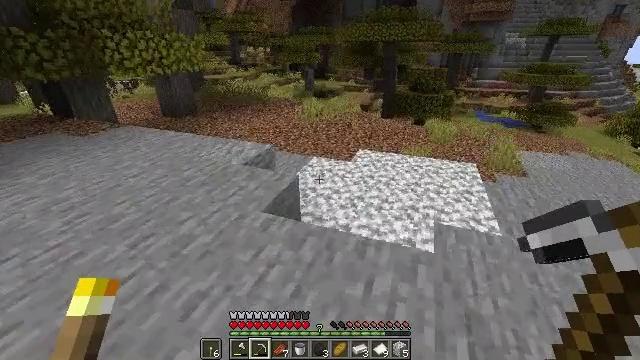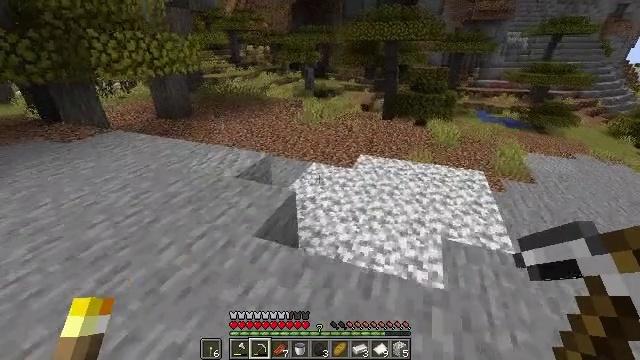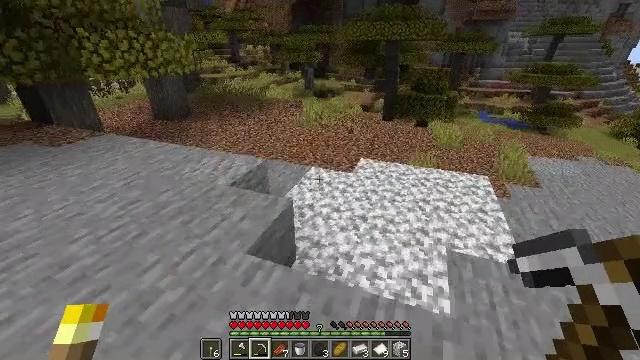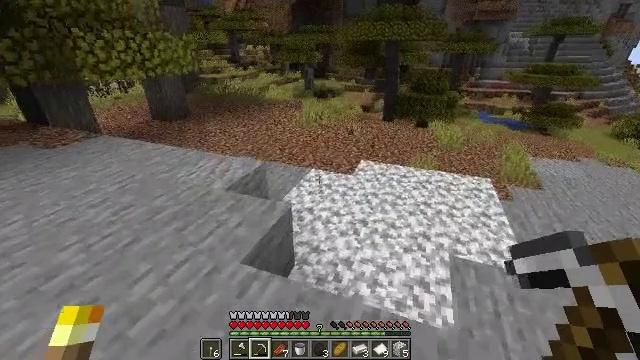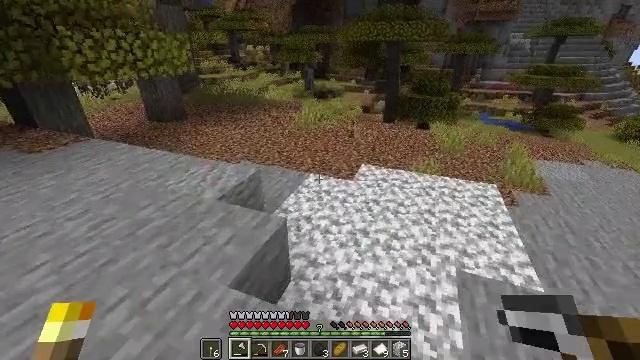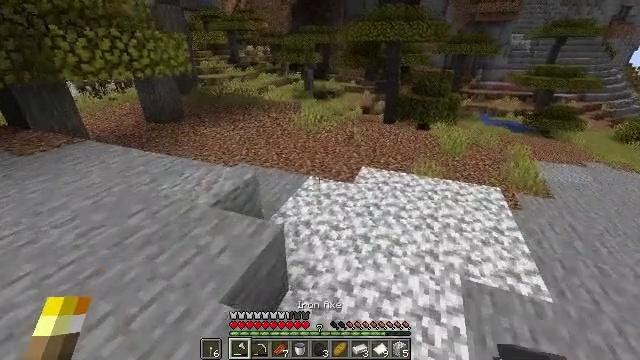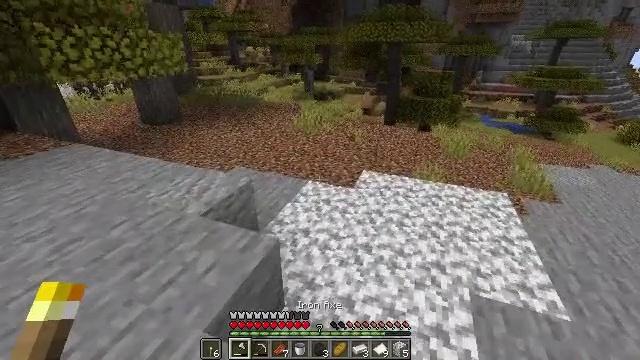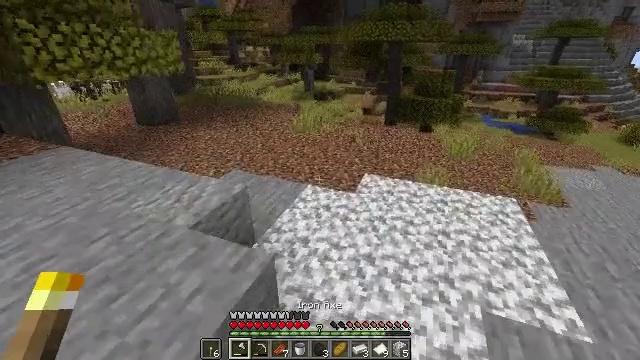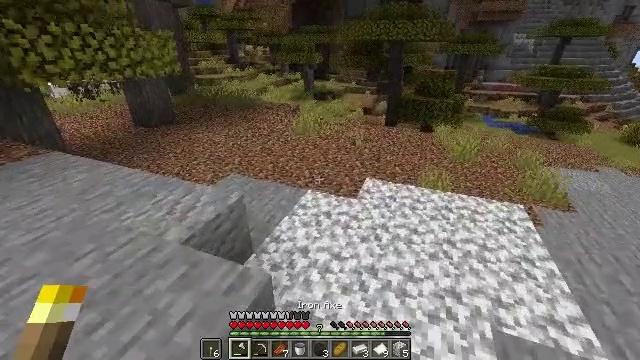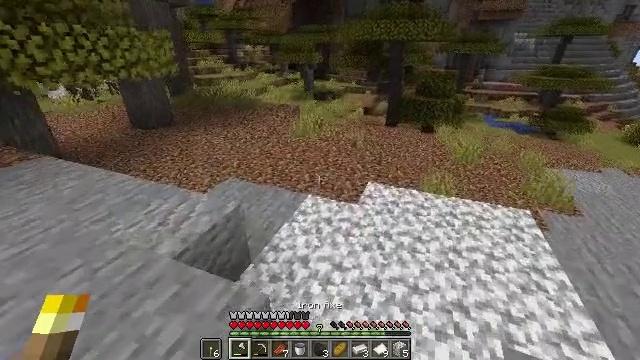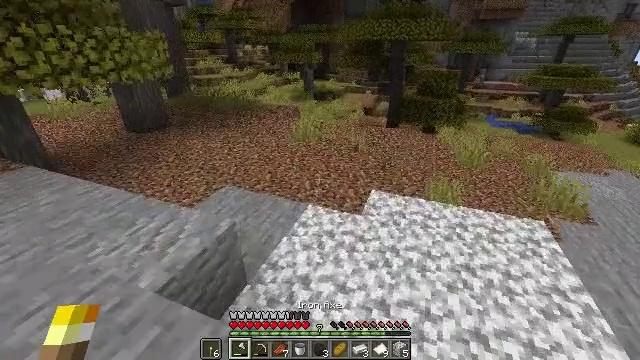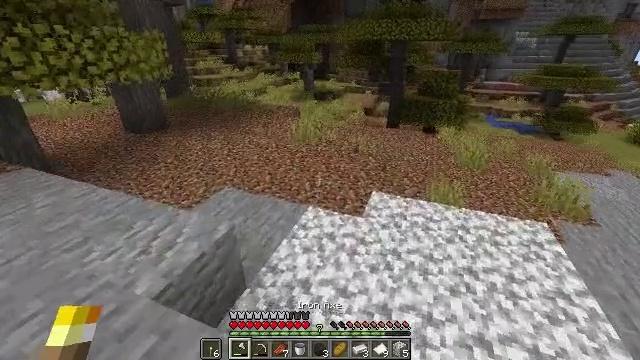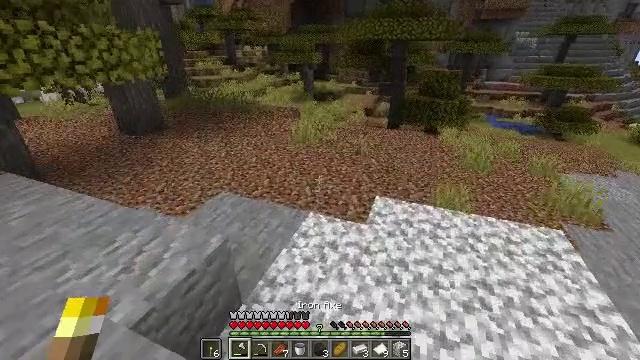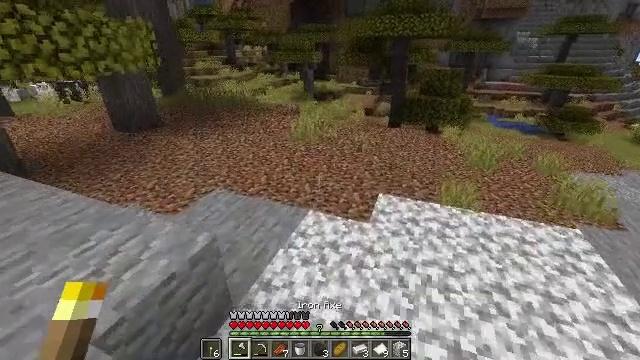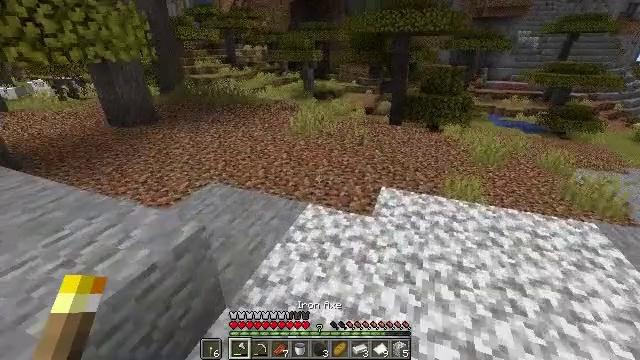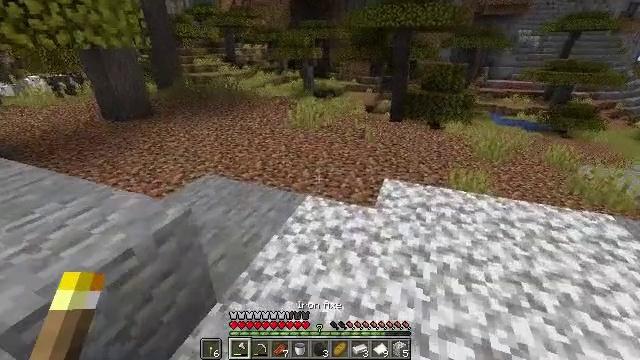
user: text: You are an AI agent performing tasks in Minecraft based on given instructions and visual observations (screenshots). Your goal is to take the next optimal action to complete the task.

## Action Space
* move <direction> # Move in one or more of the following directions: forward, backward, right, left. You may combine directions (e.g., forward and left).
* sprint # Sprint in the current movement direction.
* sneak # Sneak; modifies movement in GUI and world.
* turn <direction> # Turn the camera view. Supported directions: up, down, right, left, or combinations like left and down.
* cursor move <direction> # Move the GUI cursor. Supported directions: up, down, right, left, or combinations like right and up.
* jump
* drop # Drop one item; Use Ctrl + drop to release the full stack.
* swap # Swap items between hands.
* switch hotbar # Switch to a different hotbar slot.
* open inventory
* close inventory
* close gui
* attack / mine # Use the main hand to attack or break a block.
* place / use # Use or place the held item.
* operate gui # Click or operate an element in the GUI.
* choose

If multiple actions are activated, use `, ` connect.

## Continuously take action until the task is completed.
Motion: motion action
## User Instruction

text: Kill mobs.
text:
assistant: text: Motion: move forward
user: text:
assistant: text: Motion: move forward
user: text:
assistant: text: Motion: move forward
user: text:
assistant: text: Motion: move forward, switch to hotbar 1
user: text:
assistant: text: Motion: move forward, switch to hotbar 1
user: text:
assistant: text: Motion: move forward, switch to hotbar 1
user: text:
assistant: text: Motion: move forward, switch to hotbar 1
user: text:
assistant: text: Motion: move forward, switch to hotbar 1
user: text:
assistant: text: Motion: move forward
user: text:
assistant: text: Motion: move forward
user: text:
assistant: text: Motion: move forward
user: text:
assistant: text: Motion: move forward
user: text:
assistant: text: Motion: move forward
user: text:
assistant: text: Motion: move forward
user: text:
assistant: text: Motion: move forward
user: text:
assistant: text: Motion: move forward
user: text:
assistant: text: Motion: move forward
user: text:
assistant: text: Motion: move forward
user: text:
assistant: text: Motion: move forward
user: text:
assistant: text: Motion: move forward
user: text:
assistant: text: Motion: move forward, turn left and up
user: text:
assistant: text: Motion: move forward, turn left and up
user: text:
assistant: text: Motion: move forward, turn left
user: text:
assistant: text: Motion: move forward
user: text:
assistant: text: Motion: move forward
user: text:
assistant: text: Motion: move forward
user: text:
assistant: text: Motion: move forward
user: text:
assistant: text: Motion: move forward
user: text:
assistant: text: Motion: move forward
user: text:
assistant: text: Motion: move forward